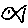
Label: fish